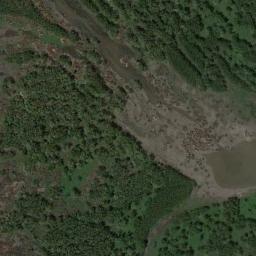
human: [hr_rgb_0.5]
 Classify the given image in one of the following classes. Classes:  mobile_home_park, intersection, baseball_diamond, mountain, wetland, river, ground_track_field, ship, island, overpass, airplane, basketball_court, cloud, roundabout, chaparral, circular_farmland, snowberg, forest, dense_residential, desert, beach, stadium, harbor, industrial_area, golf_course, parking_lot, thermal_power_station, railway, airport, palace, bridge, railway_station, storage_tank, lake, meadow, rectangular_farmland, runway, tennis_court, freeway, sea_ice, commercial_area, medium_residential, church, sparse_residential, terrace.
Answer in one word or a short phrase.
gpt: wetland